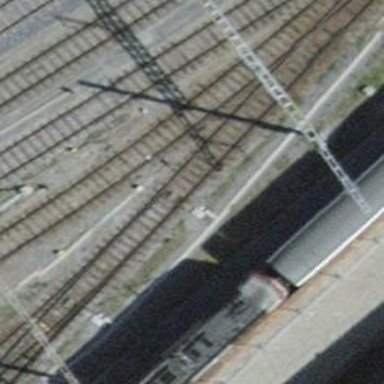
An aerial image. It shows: Railway switch.